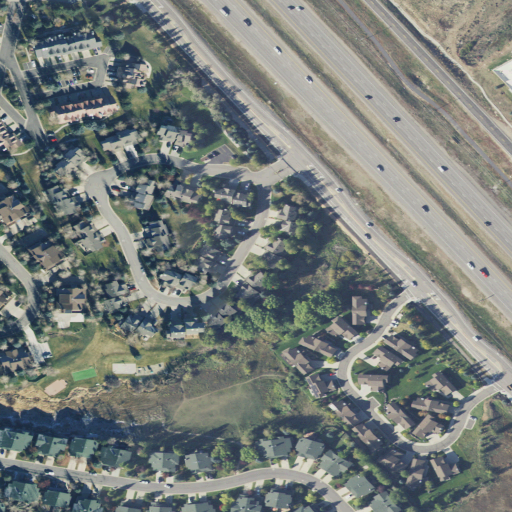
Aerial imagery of valley in Utah named Twomile Canyon containing low intensity development, medium intensity development, open development, high intensity development, shrub, and pasture